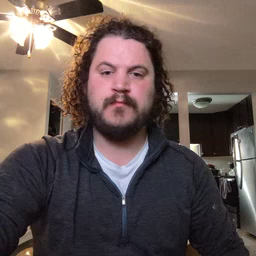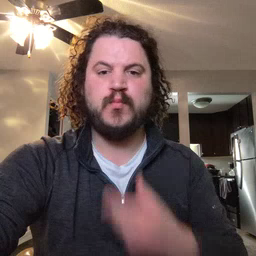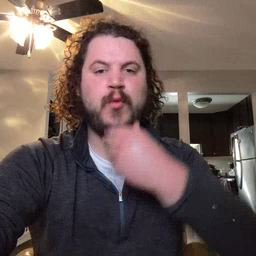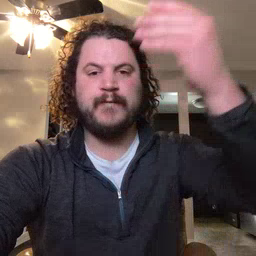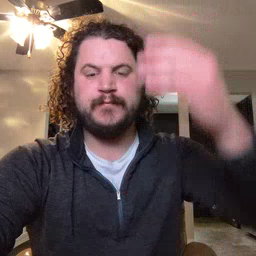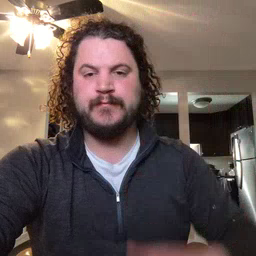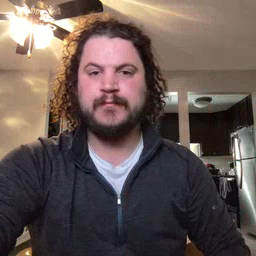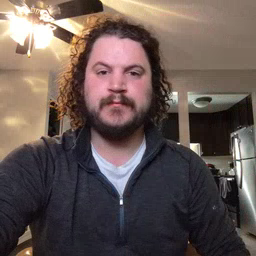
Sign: giraffe